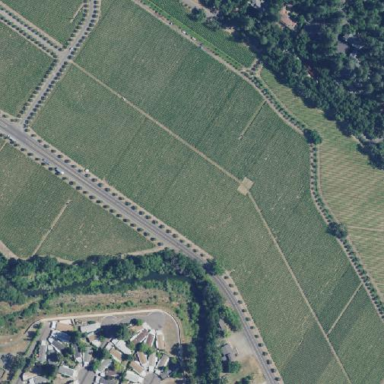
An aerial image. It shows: Vineyard with grape crops.